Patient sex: M
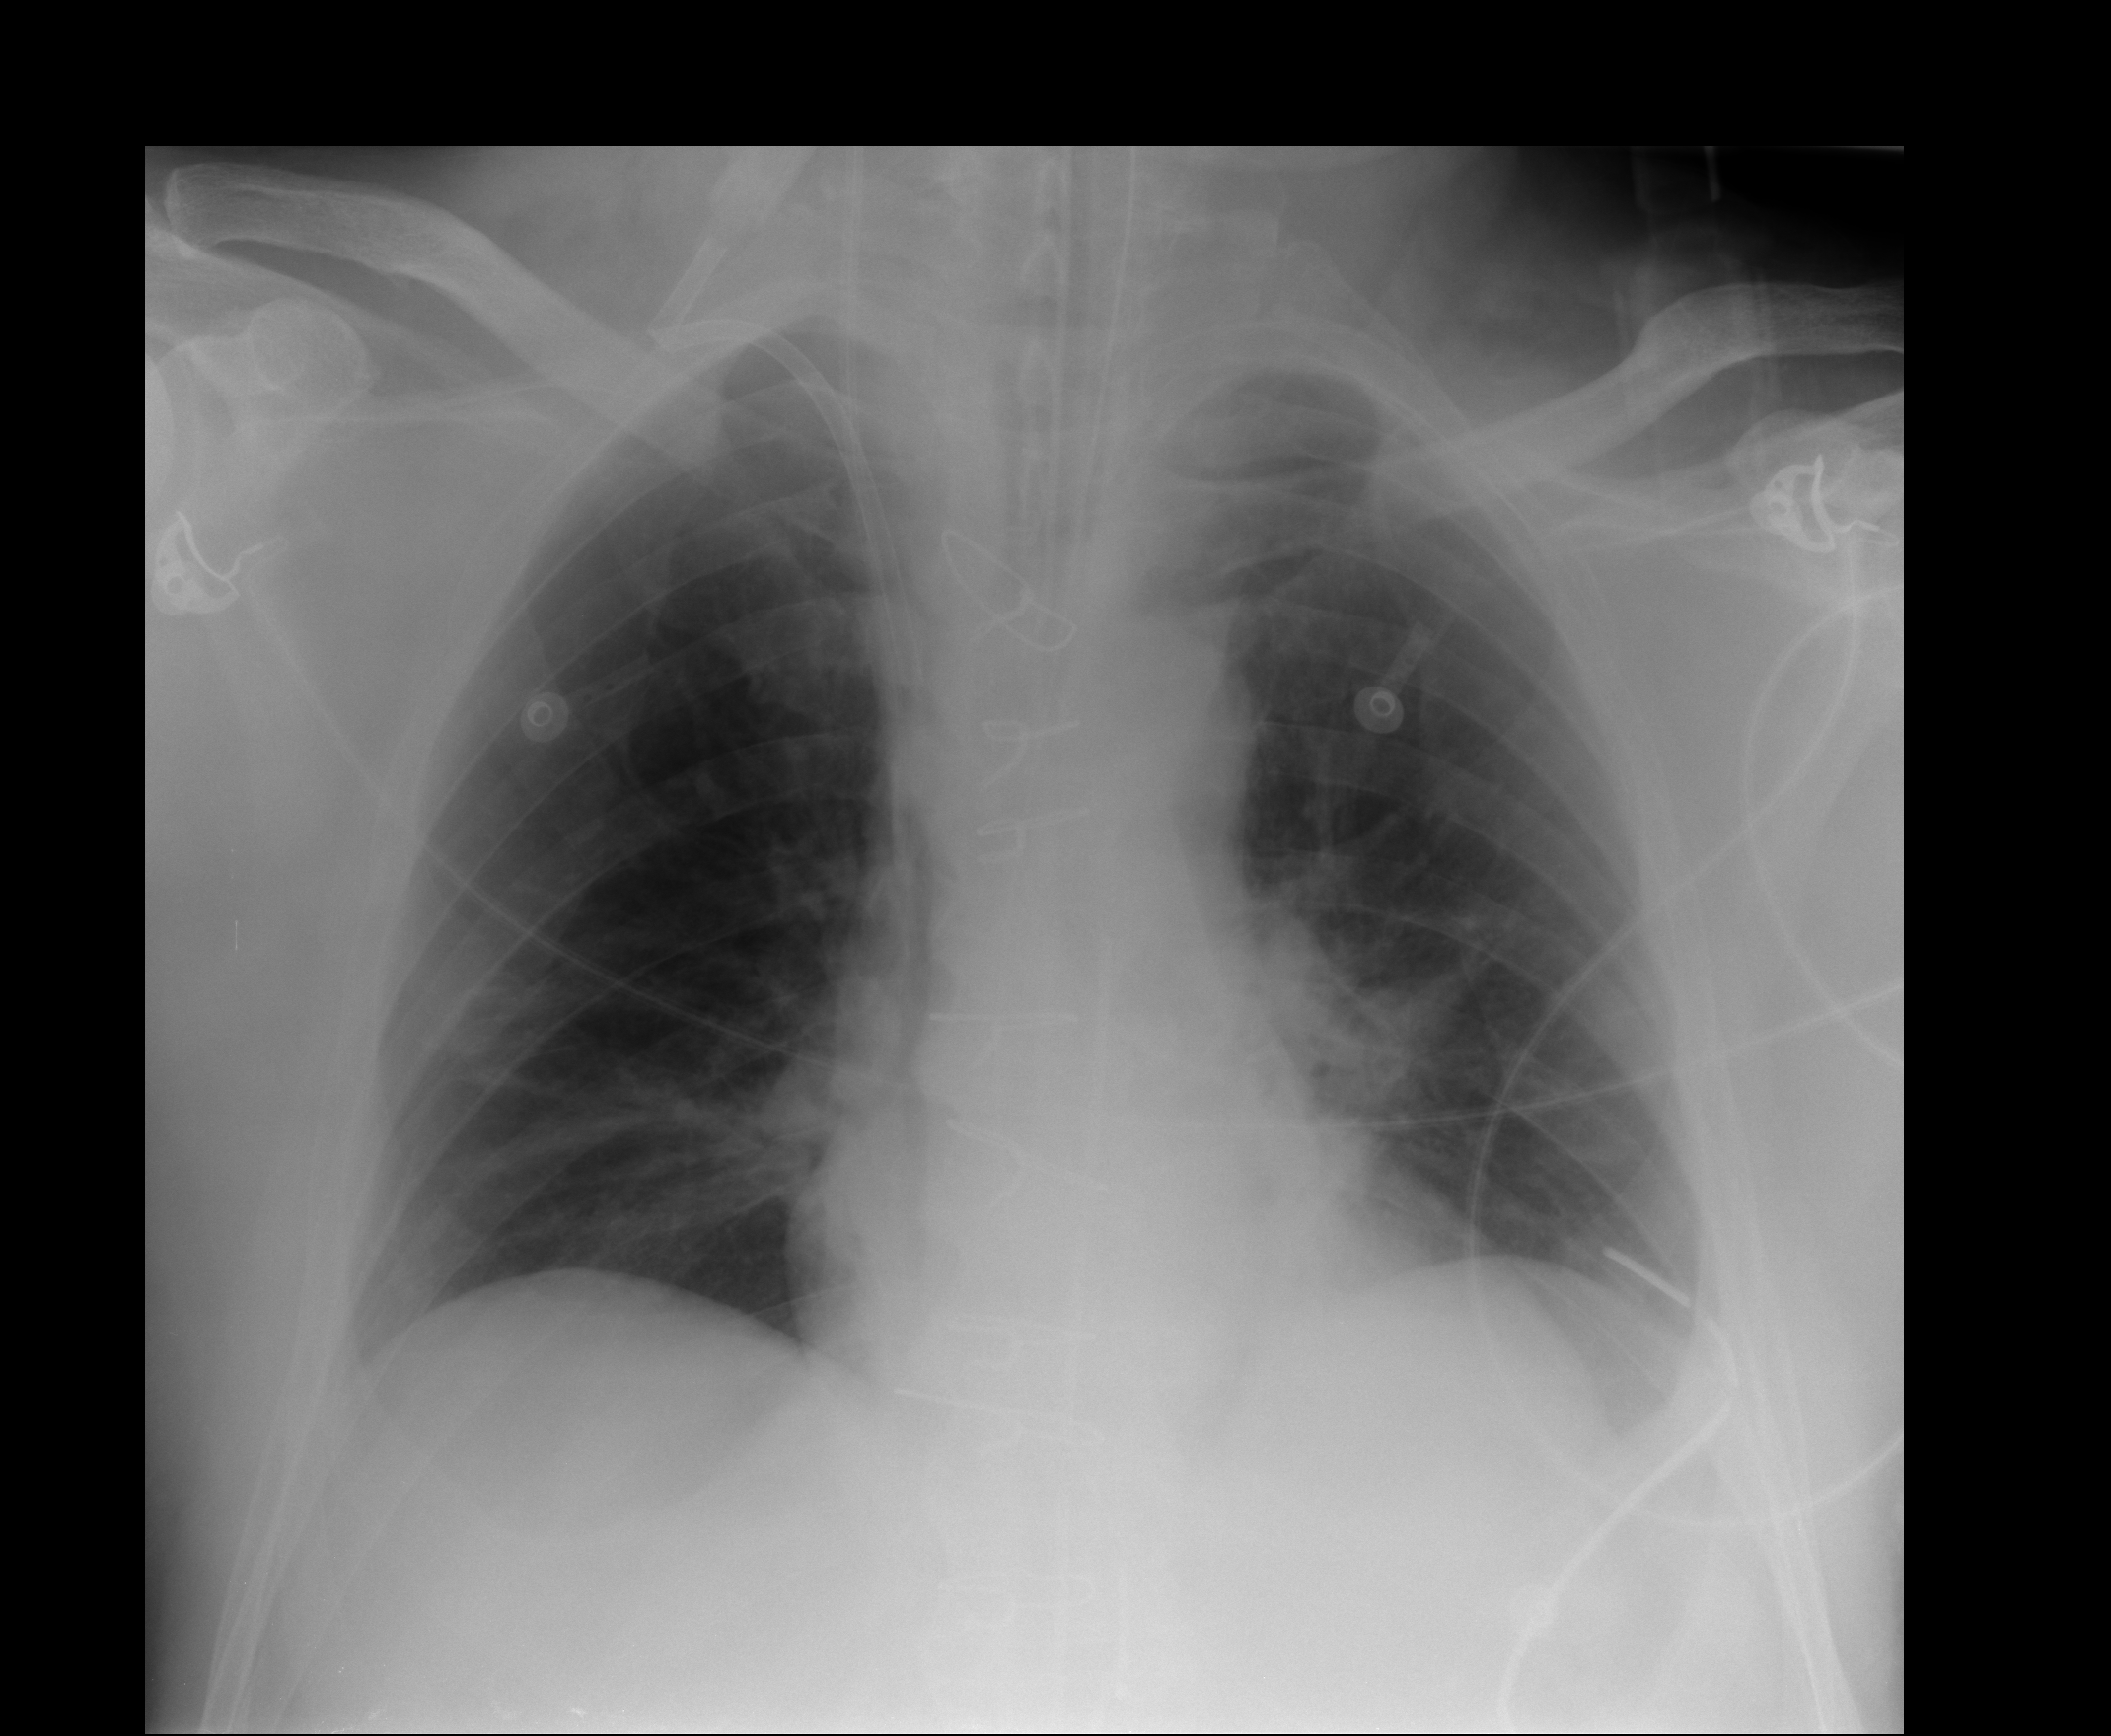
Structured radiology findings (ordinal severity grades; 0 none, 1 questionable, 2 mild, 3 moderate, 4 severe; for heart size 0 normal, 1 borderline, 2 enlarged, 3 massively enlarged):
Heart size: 0
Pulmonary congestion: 0
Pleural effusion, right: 0
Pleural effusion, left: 0
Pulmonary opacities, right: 0
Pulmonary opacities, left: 0
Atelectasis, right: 1
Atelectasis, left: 0